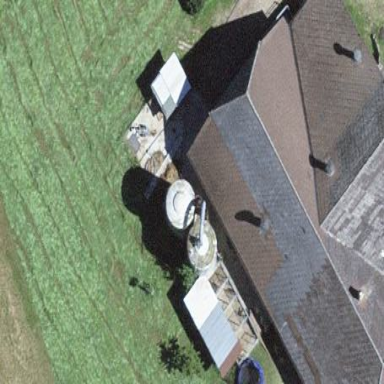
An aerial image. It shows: Farm building.